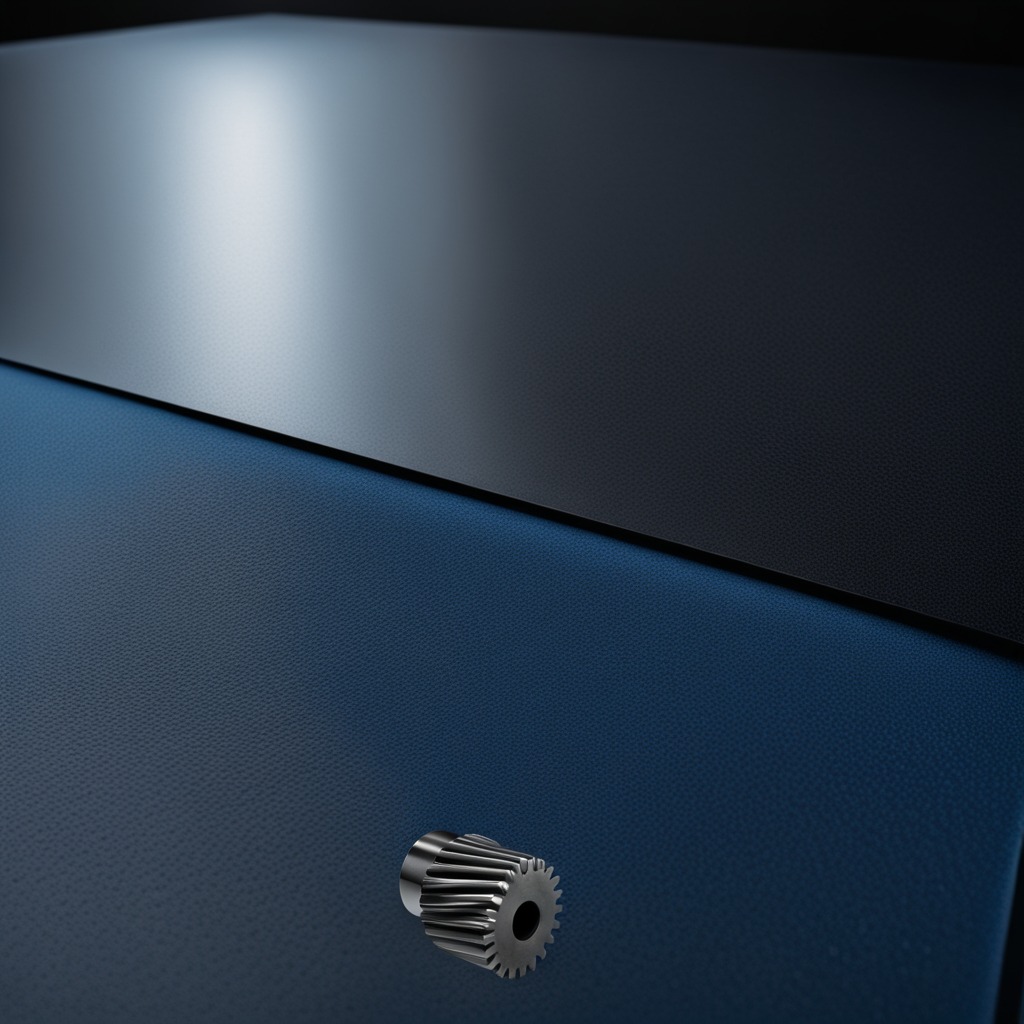
A steel gear with teeth lies on a clean granite tabletop covered with a blue rubber mat inside a workshop at night dim ambient light soft shadows worn but beneath the mat